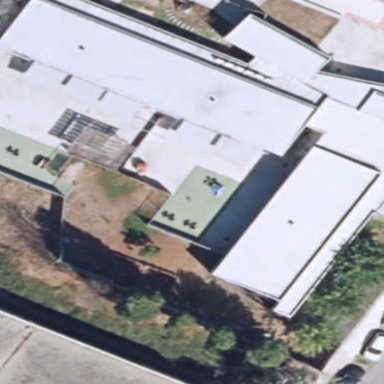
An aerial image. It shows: School building.